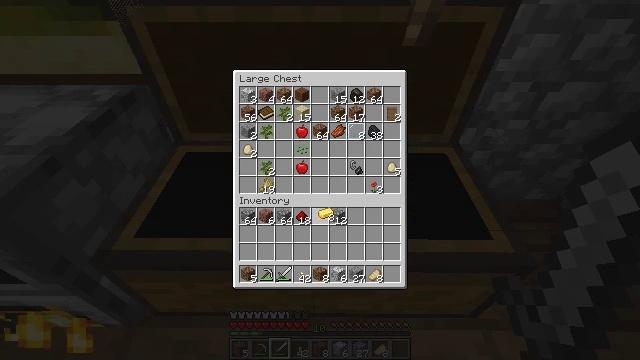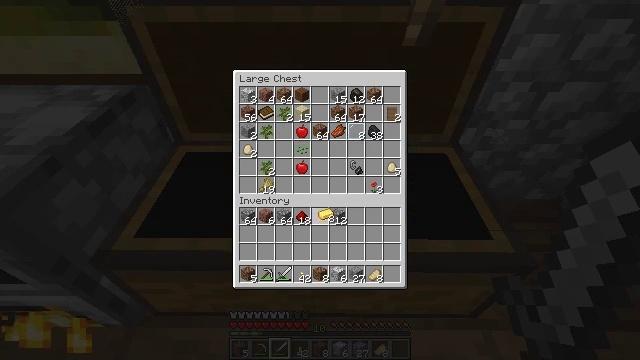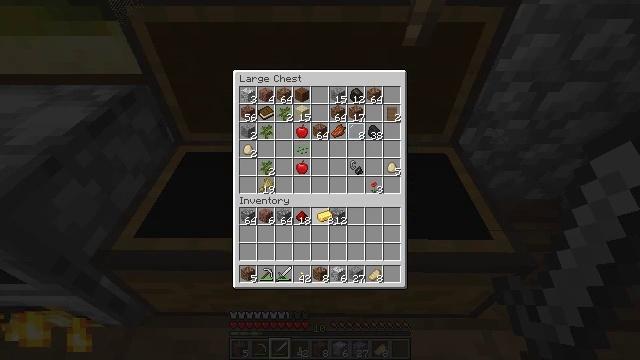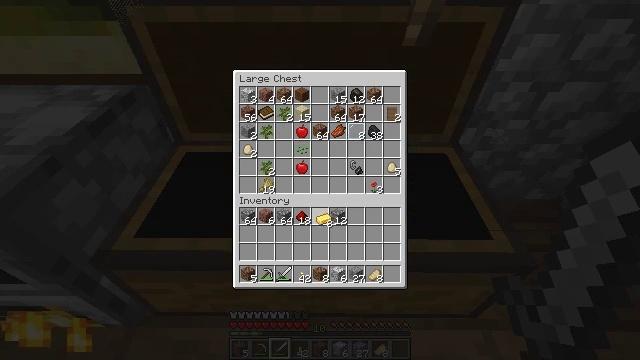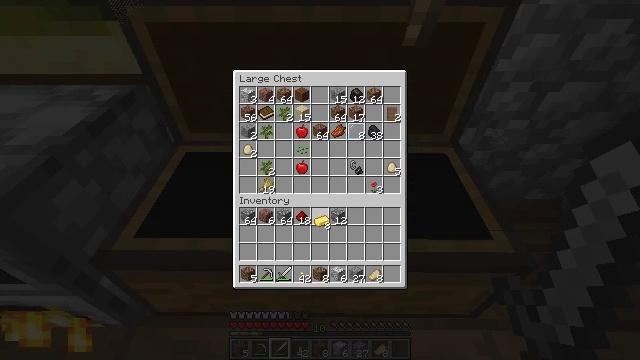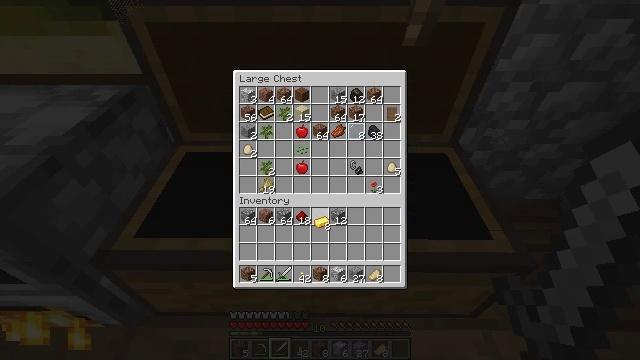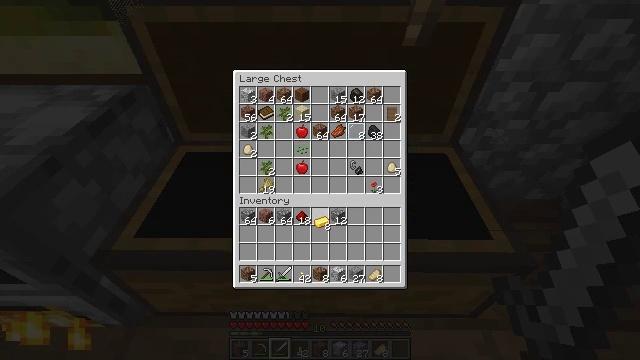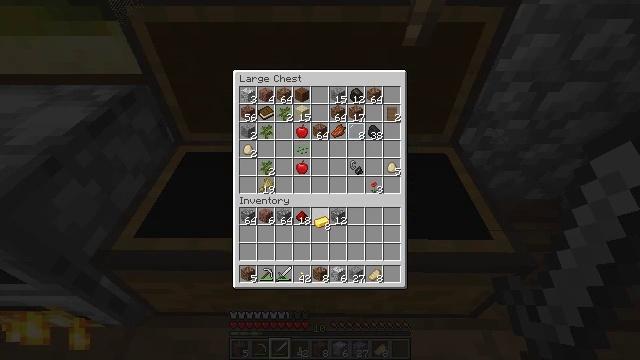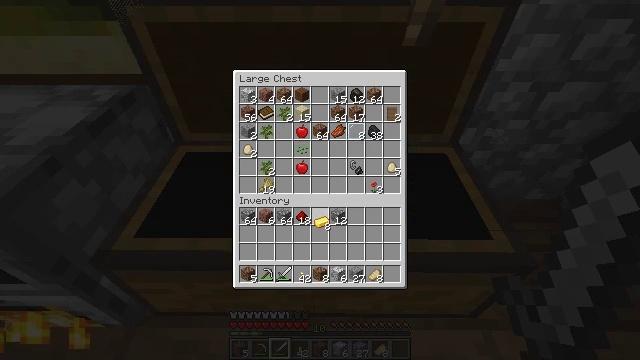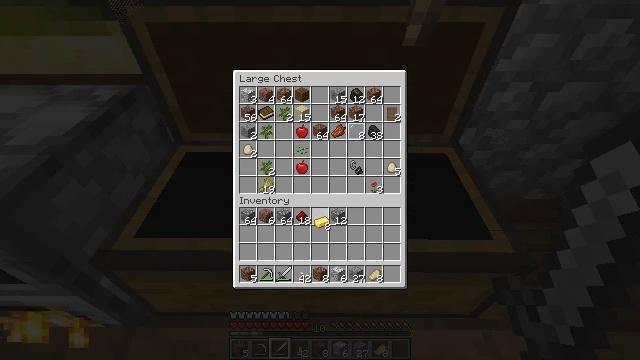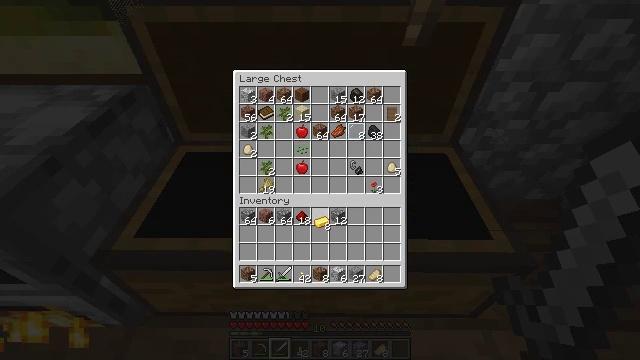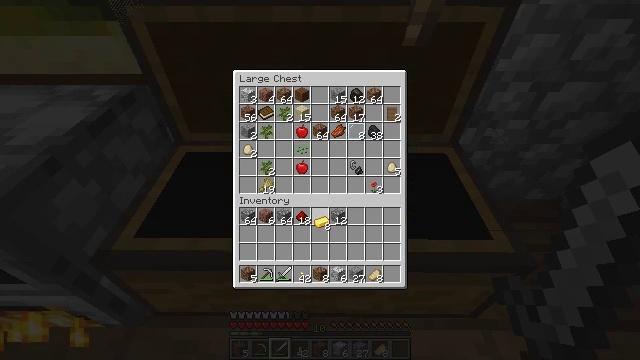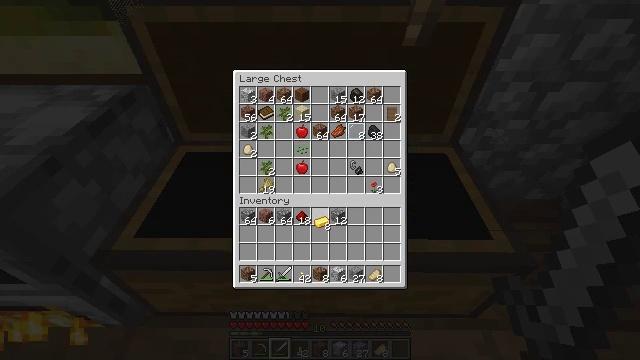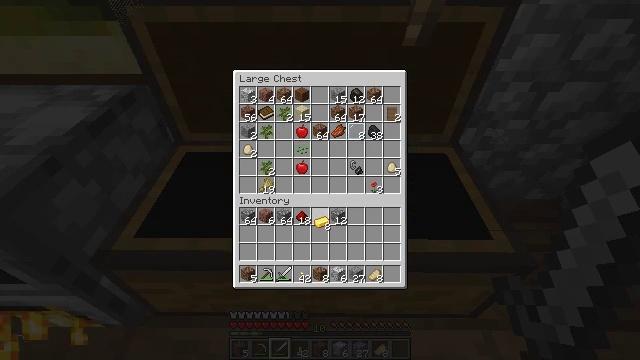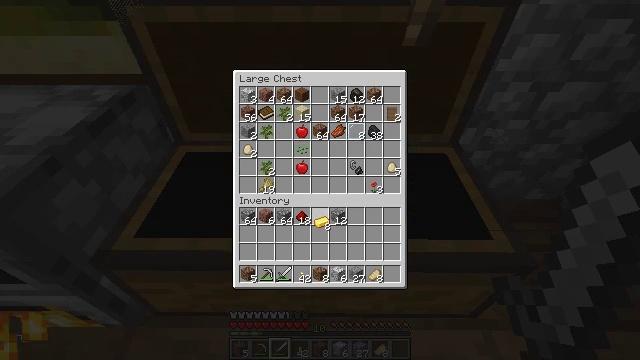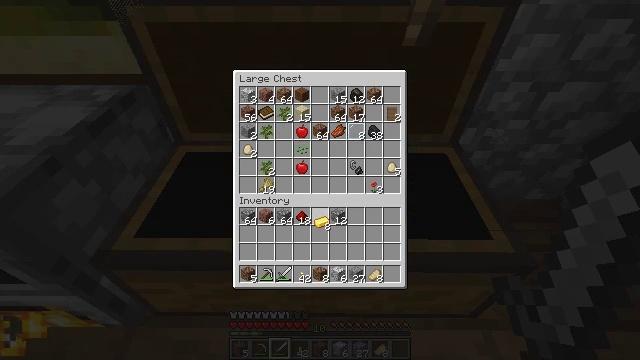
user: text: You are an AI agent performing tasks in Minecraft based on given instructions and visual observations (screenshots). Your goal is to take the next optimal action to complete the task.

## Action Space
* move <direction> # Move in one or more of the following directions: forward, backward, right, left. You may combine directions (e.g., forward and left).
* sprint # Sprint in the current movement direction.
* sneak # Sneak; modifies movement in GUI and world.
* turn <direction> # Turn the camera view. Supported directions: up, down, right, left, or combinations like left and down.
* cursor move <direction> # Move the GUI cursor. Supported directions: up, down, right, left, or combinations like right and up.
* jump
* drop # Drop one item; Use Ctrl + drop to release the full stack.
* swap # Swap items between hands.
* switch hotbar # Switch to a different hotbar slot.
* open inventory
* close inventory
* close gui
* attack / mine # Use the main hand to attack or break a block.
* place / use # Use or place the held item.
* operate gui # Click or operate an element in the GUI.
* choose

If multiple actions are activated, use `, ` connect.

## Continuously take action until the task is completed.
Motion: motion action
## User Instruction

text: Use gold ingots and redstone to craft a clock.
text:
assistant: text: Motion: no_op
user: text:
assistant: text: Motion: no_op
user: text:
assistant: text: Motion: no_op
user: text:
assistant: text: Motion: no_op
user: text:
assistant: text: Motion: no_op
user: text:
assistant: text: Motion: no_op
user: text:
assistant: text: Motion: no_op
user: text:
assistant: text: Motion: no_op
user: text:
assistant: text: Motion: no_op
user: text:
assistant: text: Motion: no_op
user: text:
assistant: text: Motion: no_op
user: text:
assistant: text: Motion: no_op
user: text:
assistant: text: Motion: no_op
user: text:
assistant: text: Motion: no_op
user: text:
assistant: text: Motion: no_op
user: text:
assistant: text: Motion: no_op
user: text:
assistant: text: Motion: no_op
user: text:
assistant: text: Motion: no_op
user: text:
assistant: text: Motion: operate gui
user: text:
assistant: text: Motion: operate gui
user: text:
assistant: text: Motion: no_op
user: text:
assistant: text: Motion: no_op
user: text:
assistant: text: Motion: no_op
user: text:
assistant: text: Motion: no_op
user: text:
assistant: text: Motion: no_op
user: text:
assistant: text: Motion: no_op
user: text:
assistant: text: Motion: no_op
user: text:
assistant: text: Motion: no_op
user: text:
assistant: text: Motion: no_op
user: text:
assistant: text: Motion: no_op